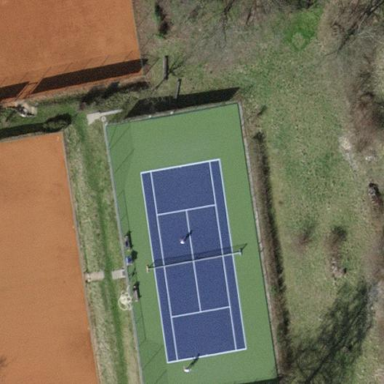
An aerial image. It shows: Tennis court on the leisure land pitch.